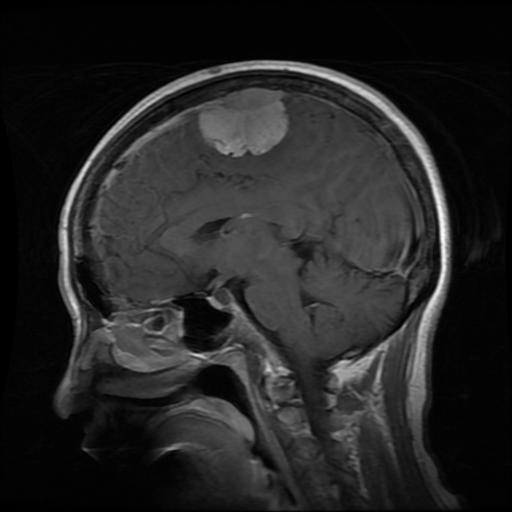
Label: meningioma